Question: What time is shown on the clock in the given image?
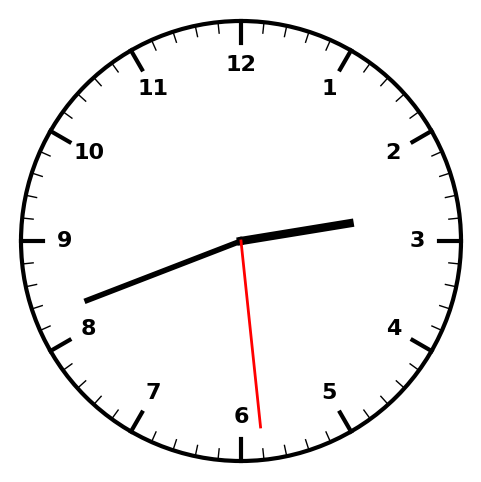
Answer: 02:41:29